Brain MRI, t2w sequence, axial 2D slice.
Patient: age 50, sex F, weight 78 kg, height 1.78 m
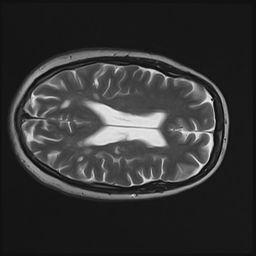